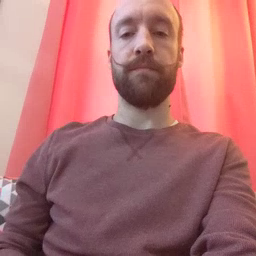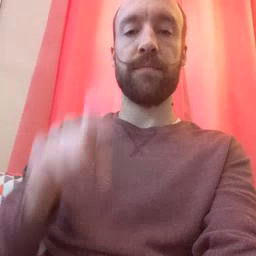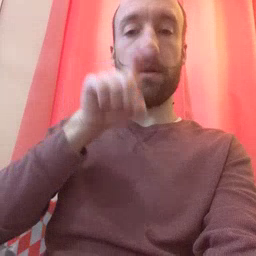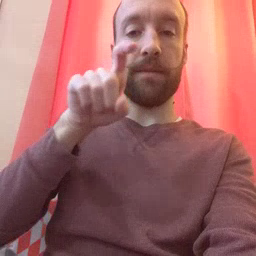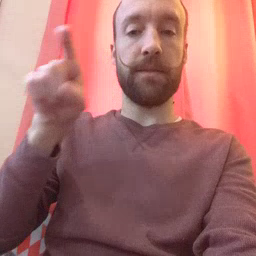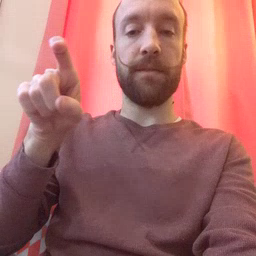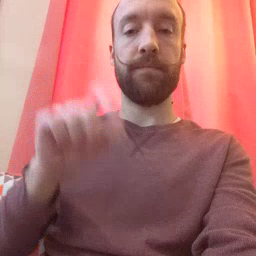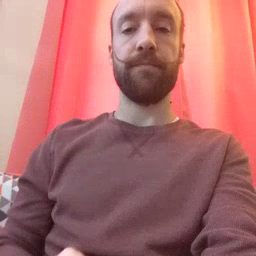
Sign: closet